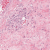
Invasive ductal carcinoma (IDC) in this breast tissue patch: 0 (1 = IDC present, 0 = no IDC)